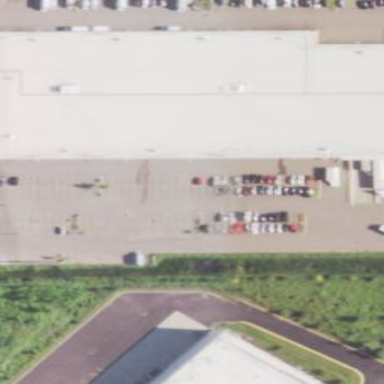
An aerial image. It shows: Commercial building serving as post depot for shipping services.